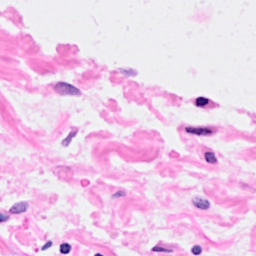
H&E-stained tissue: Breast